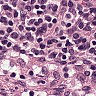
Metastatic tissue present: no